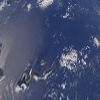
Label: water